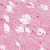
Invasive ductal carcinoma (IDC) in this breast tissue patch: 0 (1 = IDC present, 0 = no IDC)